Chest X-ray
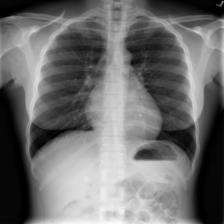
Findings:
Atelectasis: negative
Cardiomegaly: negative
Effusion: negative
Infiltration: negative
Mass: negative
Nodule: negative
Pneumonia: negative
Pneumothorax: negative
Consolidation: negative
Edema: negative
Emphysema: negative
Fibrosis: negative
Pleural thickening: negative
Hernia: negative